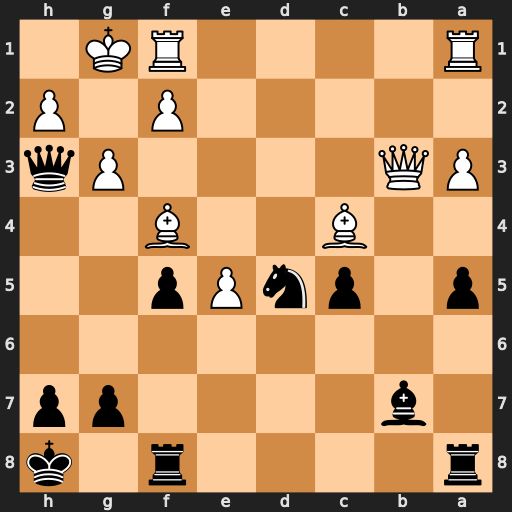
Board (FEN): r4r1k/1b4pp/8/p1pnPp2/2B2B2/PQ4Pq/5P1P/R4RK1
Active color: b
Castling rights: -
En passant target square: -
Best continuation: Qg2+ Kxg2 Nxf4+ Kg1 Nh3#